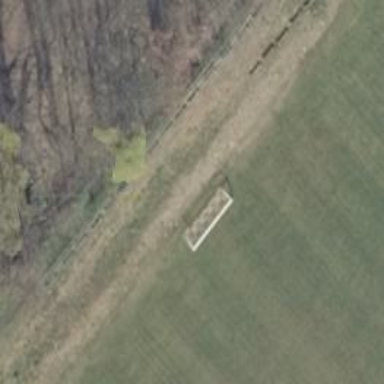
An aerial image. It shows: Goal post on the pitch.